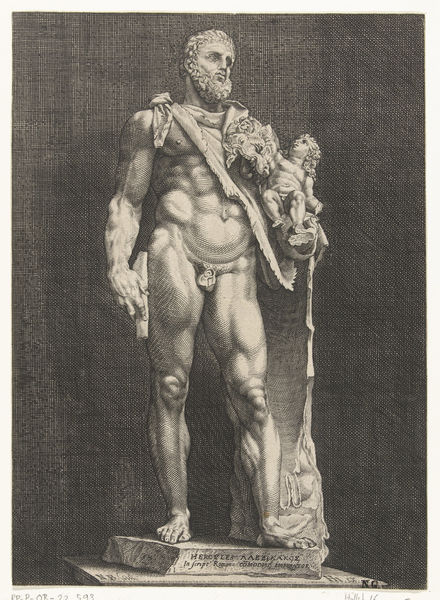
Titel: Hercules en Telephos
Künstler: Nicolaes de Bruyn
Standort: Amsterdam
Institution: Rijksmuseum
Schlagwörter: akt, gott, held, mann, nackt, holz, skizze, zeichnung, tuch, bart, knoten, sockel, kind, statue, schrift, stab, kaiser, muskeln, geschlecht, antike, kohle, rom, pergament, toga, heiliger, spielbein, standbein, kupferstich, herkules, plinte, löwenfell, anzike, mannakt